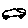
Label: car